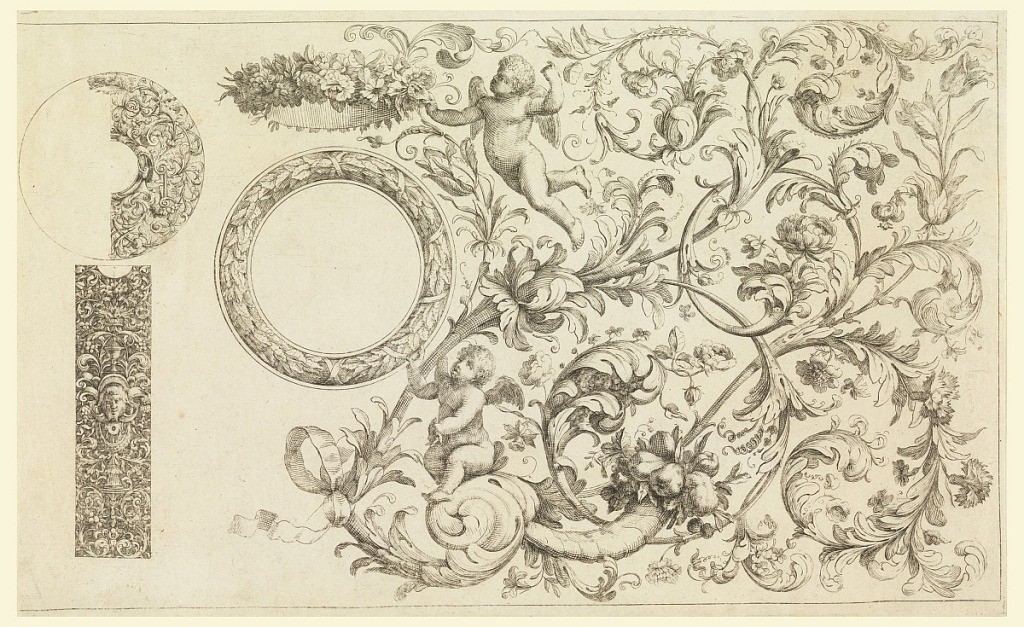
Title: Designs for engraved decoration of goldsmith's works
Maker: Jacques Vauquer, French, 1621–1686
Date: ca. 1650
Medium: Engraving on laid paper
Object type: Print
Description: Right par of an oblong panel with large rinceaux design with curling acanthus leaves and two putti, one of who holds a laurel wreath. At left, a design for half a watch cover, and a vertical frieze with candelabrum motif. Thin line at perimeter, cut off at left.